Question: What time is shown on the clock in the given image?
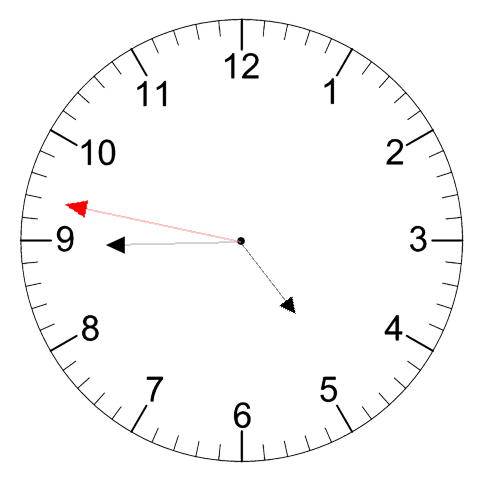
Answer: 04:44:47